Question: I have to "divide" an 'n x m' array in regions using a mask input.
For example, suppose I have a '20 x 20' array. My mask is the following ('5 x 5') -- always:

where the numbers represent the regions in which the cells take part. This mask is not an input, that is just an 'ndarray'. This mask just represent how I should slice my '20 x 20' at every '5 x 5' neighborhood.
For example, the first region comprehend the indices:
> (0,0), (1,0), (1,1), (2,0), (2,1), (2,2)
For each '5 x 5'neighborhood of my '20 x 20' array, I should return the values that are in each of the '8'regions.
I know how to do that with a "standard code", but I wondering if there is a way of do that, possible with a concise code.
As a code example, I could do something like:
'''
def slice_in_regions(data, x_dim, y_dim):
for x in xrange(0, x_dim, 5):
for y in xrange(0, y_dim, 5):
neighbors = data[x:x+4, y:y+4]
region1 = [neighbors[0,0], neighbors[1,0], neighbors[1,1], neighbors[2,0], neighbors[2,1], neighbors[2,2]]
# region2, region3...
'''
However, that doesn't seem to be a good way to do that. Moreover, I'm counting on that my data will dimension be multiple of '5'.
Thank you.
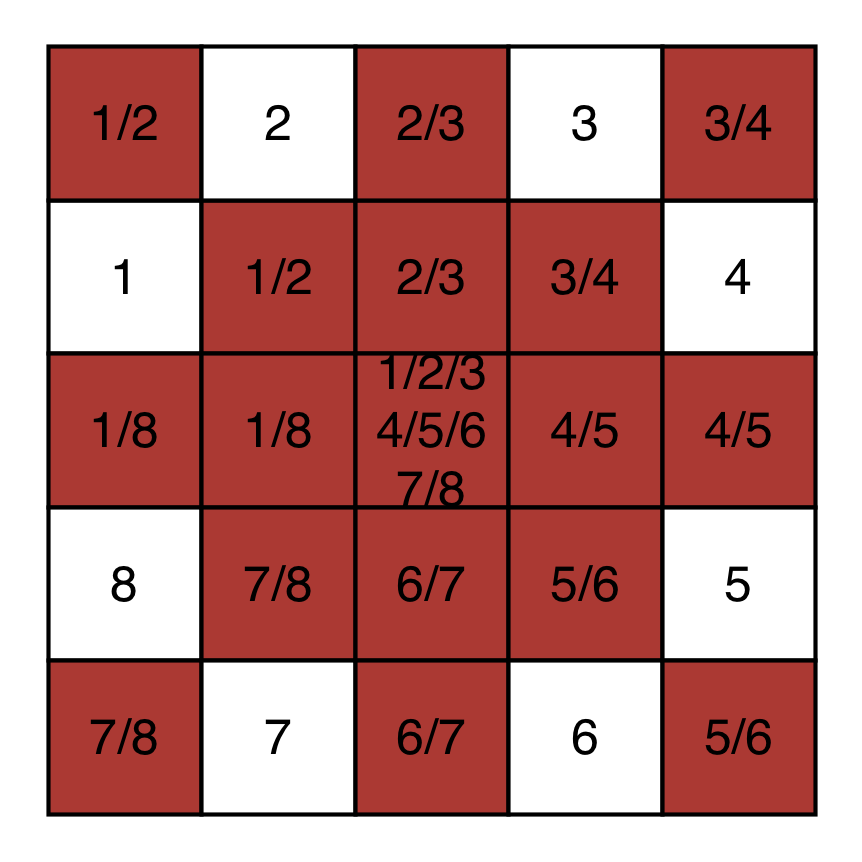
Answer: It seems you could probably just resize your mask, e.g. if you're already using 'numpy',
'''
mask = mask.repeat(4, axis=0).repeat(4, axis=1)
# Then you apply the mask using
values = data[mask]
'''
Otherwise,
'''
import numpy as np
mask = np.repeat(mask, 4, axis=0).repeat(4, axis=1)
# Then you apply the mask using
values = np.array(data)[mask]
'''
If you need to access each region individually, you could
precede the previous by using a labelled mask; as the labels will be
grown into labelled regions you can then use, e.g.
'''
values = [ data[mask==l] for l in range(1, mask.max()+1)]
'''
Here values will be a list of arrays where each item corresponds to a labelled region in 'mask'.
For completeness, to get from a binary mask to a labelled mask where every on pixel has it's own label you could use 'scipy.ndimage.label'
'''
mask = ndimage.label(mask, [[0,0,0],[0,1,0],[0,0,0]])
'''
or if using a region labelling function is overkill, you can achieve a similar result using
'''
mask[mask] = range(1,mask.sum()+1)
'''